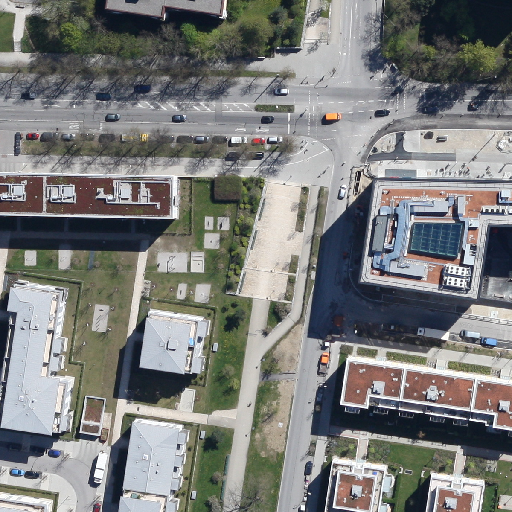
Referring expression: impervious surface